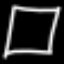
Label: square